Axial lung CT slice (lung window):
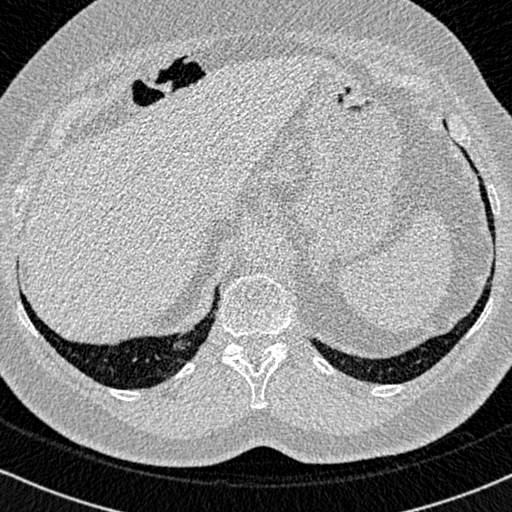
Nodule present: no